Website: home-depot
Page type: customer-info-address
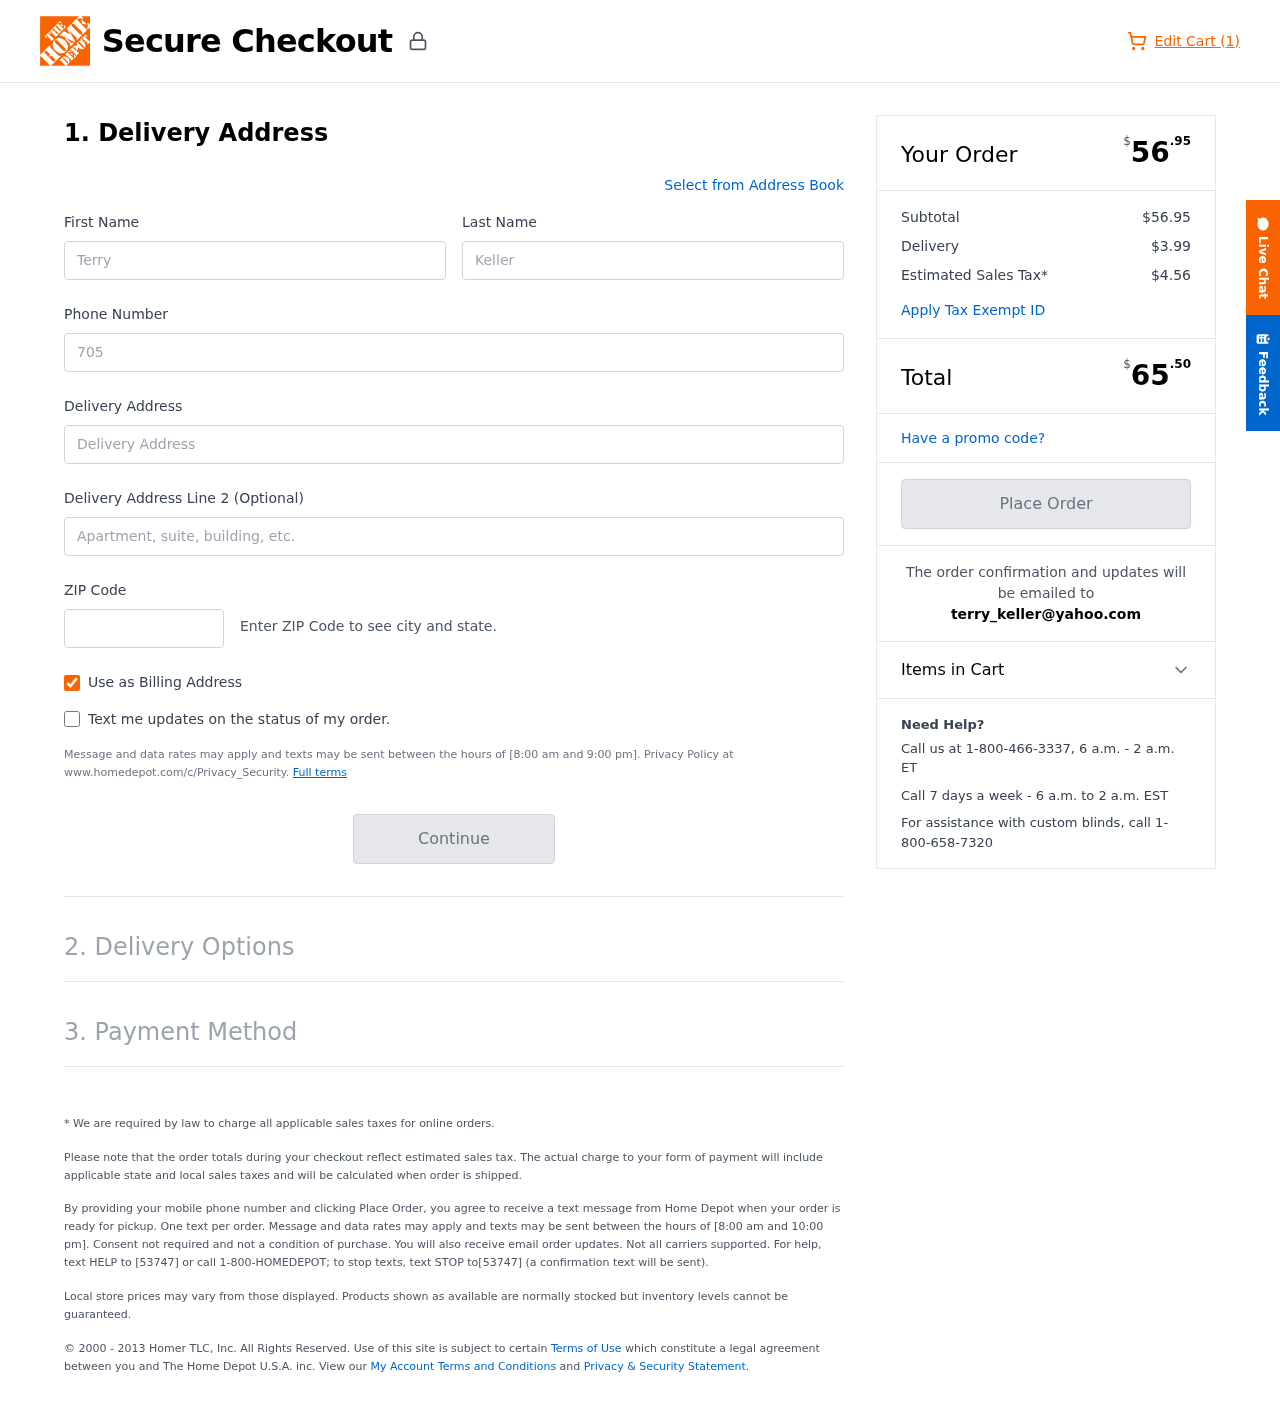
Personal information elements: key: PII_EMAIL
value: terry_keller@yahoo.com
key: PII_FIRSTNAME
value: Terry
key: PII_LASTNAME
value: Keller
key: PII_PHONE
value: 7055221914
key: PII_POSTCODE
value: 33387
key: PII_STREET
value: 039 James Corners Suite 218
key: PII_STREET2
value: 3084 Morris Summit Apt. 660
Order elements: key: ORDER_NUM_ITEMS
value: Edit Cart (1)
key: ORDER_SUBTOTAL_HEADER
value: $56.95
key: ORDER_SUBTOTAL
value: $56.95
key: ORDER_SHIPPING_COST
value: $3.99
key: ORDER_TAX
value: $4.56
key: ORDER_TOTAL2
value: $65.50